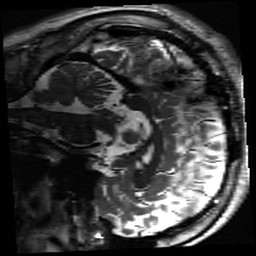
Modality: inplaneT2
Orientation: sagittal